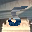
Label: 5